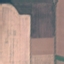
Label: AnnualCrop